Question: I've been coding with the iPhone SDK for nearly a year now and managed, up til now, to avoid Core Graphics. My question might therefore look quite simplistic.
I need to implement a class that resembles a real-world 'folder tab'. Here's a mockup ..

I've been getting by with UILabel, and have tried to subclass it, implementing a drawRect method to put the sloped sides on the label with a clipping path ... although this does nothing. I suspect the drawing is already done by this point.
Am I better off subclassing UIView and doing it all myself, or is there anything to be gained from UILabel?
Your clues are most welcome,
M.
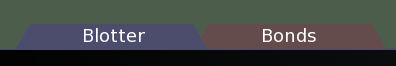
Answer: Subclass UIView and use drawRect with CG to draw the text and background, that will be the least restrictive way of doing it. You can use the NSString method drawInRect for the text drawing, and sizeWithAttributes or sizeWithFont to calculate CG rect size.